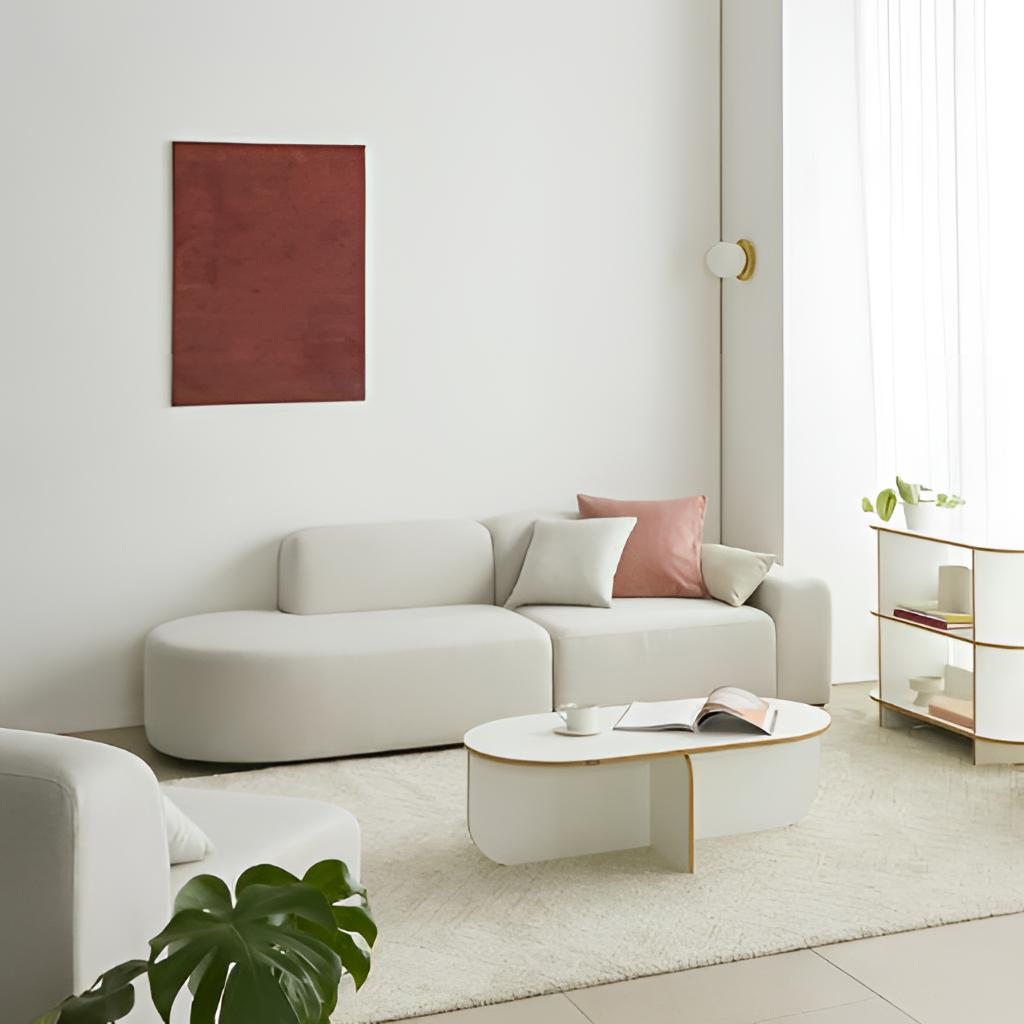
living room, fabric sectional sofa, minimalist, paint wallpaper, with solid pattern, beige tile flooring, with large square pattern